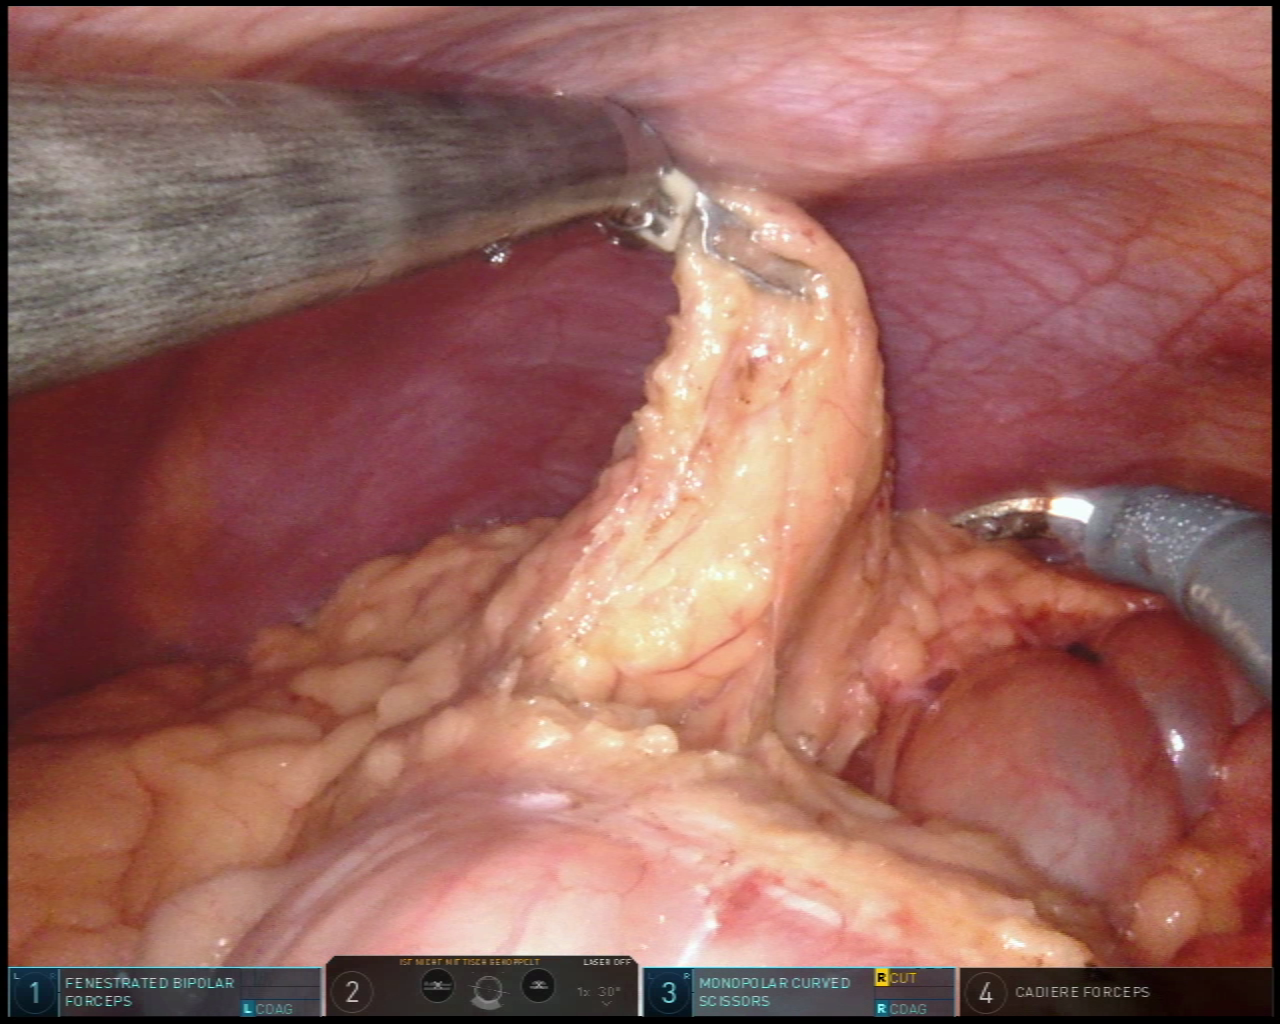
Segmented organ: colon
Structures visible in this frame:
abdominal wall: yes
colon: yes
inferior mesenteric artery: no
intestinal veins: no
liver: no
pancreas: no
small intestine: no
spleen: no
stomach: no
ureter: no
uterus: no
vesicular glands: no